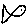
Label: fish